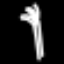
Label: palm tree